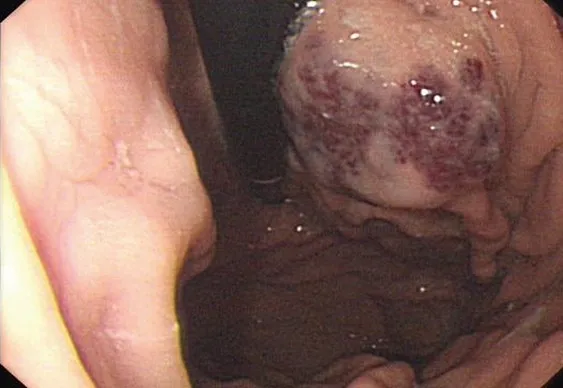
Blue rubber blebs in excised small intestine.
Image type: endoscopy (gi_endoscopy)